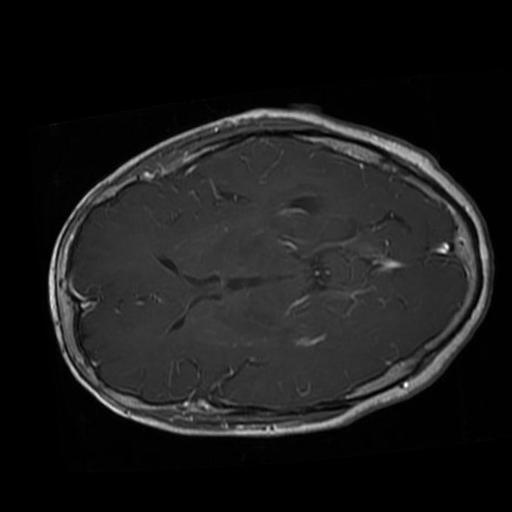
Label: brain_glioma